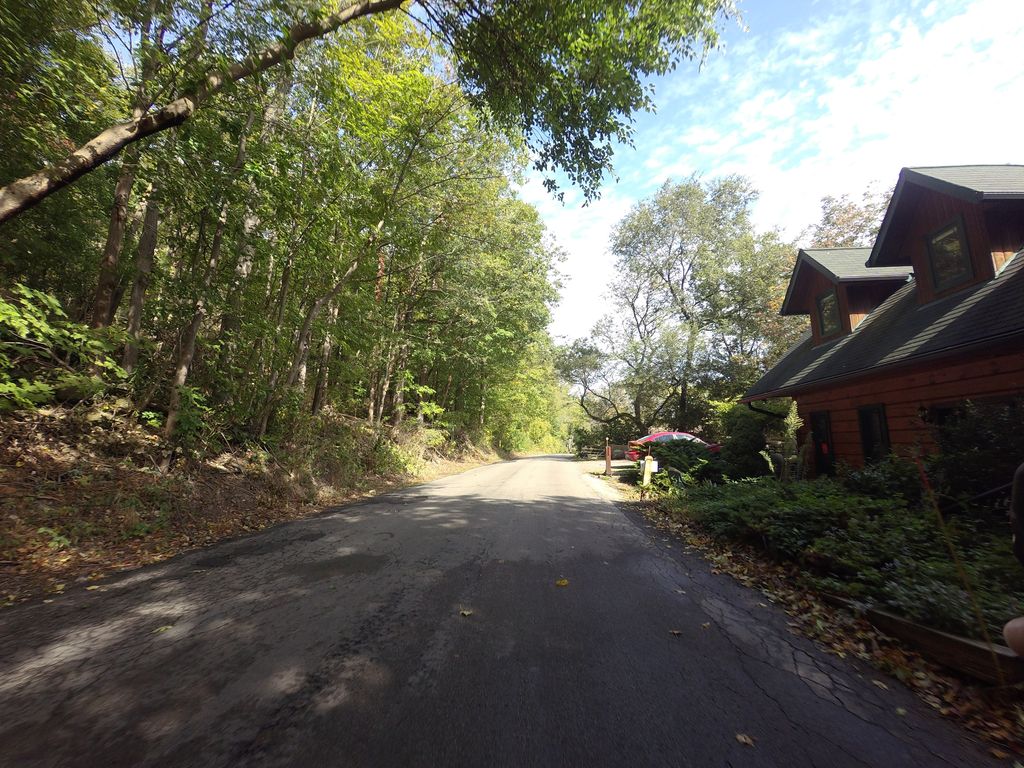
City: hamilton